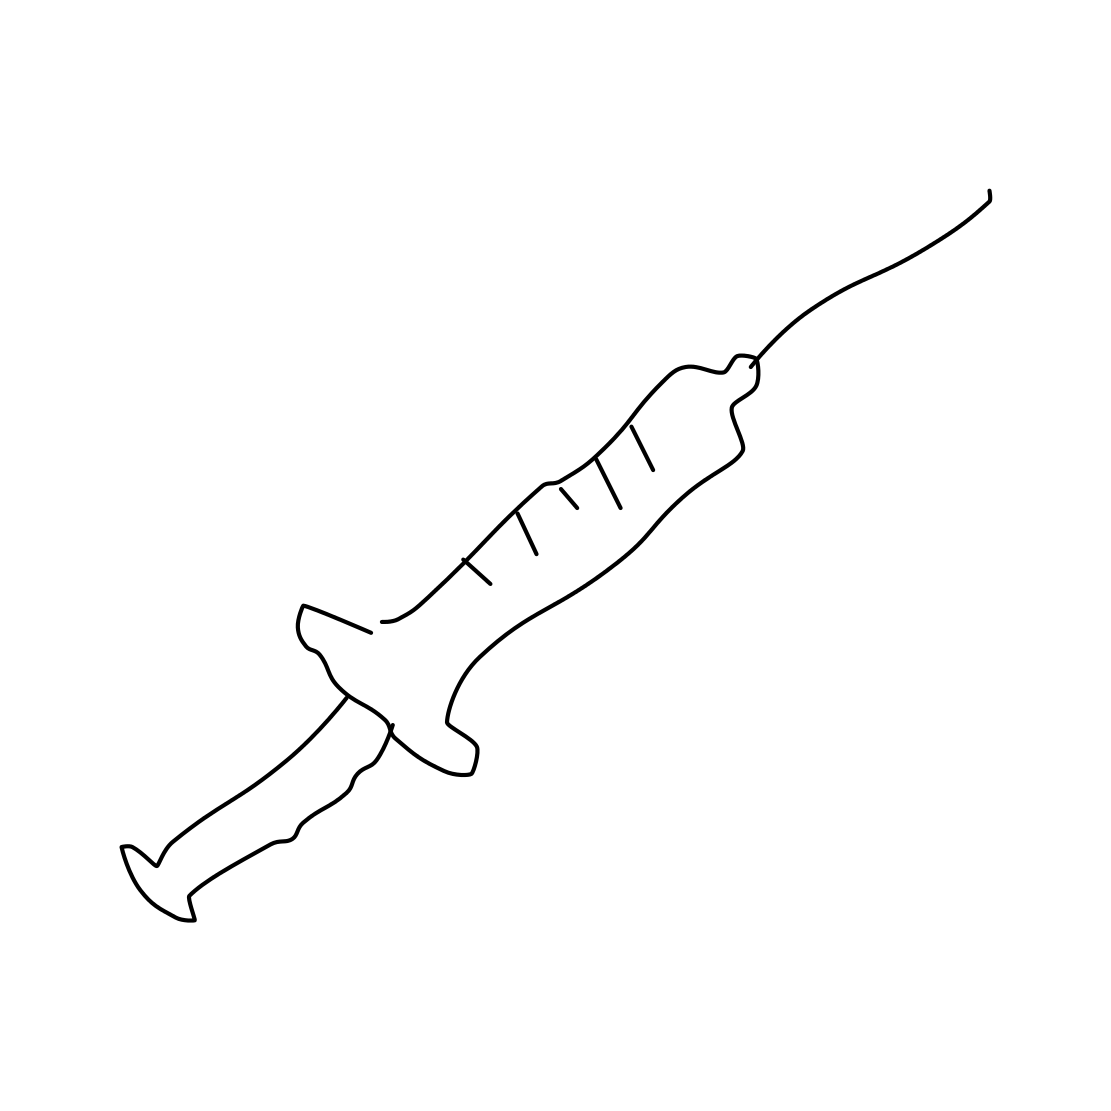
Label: syringe